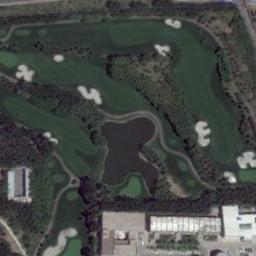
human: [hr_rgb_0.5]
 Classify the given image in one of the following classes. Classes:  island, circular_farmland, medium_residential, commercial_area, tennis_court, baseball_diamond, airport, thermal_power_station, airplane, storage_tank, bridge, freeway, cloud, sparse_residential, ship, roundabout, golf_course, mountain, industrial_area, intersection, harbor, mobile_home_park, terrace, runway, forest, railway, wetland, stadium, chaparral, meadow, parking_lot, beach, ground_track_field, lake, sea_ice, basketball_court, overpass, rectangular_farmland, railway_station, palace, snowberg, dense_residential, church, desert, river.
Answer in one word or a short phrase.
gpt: golf_course